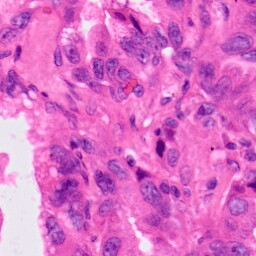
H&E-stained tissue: Lung